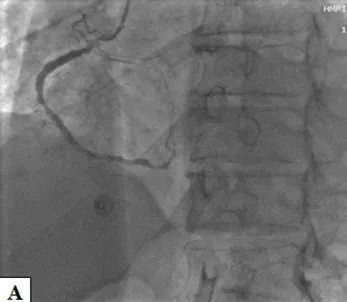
A, B) left anterior oblique cranial and right anterior oblique views shows minimal aneurysmal dilatation and critical stenotic lesion of the mid segment in the right coronary artery.
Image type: radiology (x_ray)